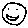
Label: smiley face